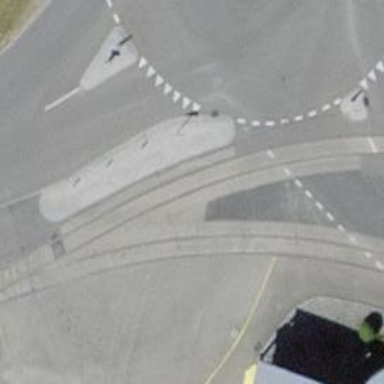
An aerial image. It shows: Railway level crossing.